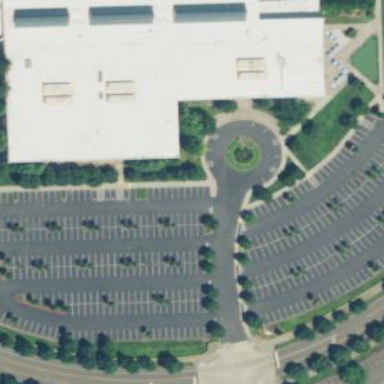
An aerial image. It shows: Parking area.